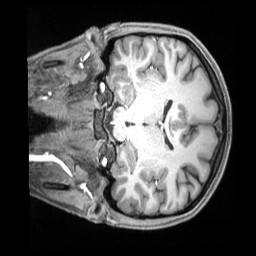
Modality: T1w
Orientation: coronal
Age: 19
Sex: female
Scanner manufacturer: siemens
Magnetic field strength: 3 T
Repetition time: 2.4 s
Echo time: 0.00226 s